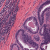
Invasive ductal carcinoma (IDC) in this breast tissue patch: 0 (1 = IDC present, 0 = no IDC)